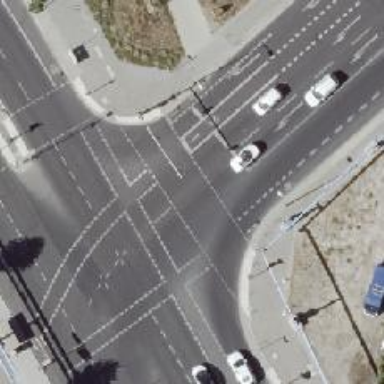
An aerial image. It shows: Road crossing with traffic signals.